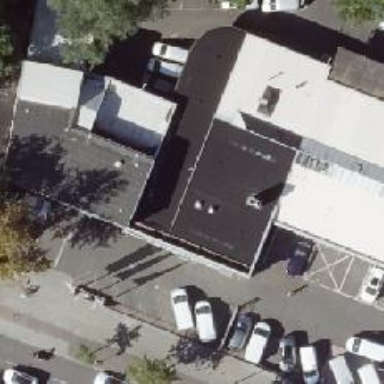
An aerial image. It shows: Car shop.